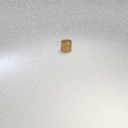
small brown metal cylinder